Interaction volume radius: 5 \u00c5
Interaction volume height: 10 \u00c5
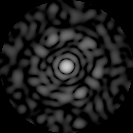
Disorder parameter: 0.8552